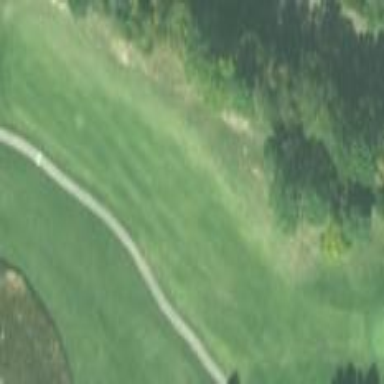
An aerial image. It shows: Grassy area designated as golf fairway.